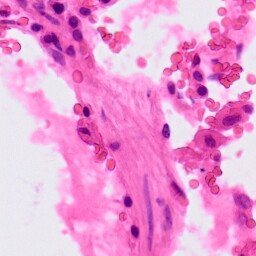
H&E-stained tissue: Lung